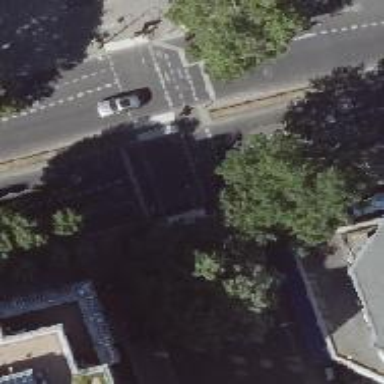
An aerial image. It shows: Asphalt footway with marked crossing equipped with traffic signals.